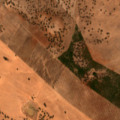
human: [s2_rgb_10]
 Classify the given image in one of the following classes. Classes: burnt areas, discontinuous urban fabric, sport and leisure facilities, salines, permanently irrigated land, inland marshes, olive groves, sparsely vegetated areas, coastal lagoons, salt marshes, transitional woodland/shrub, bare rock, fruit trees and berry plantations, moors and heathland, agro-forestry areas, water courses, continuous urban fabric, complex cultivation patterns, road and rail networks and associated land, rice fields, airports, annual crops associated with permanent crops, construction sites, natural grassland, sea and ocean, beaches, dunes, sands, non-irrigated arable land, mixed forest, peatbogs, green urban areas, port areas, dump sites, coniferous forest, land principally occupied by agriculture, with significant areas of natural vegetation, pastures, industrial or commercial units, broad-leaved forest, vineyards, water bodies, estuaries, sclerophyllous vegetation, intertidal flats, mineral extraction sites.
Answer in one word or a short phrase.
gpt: non-irrigated arable land, olive groves, agro-forestry areas, broad-leaved forest